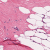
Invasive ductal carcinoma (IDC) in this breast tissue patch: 0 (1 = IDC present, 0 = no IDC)